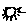
Label: sun